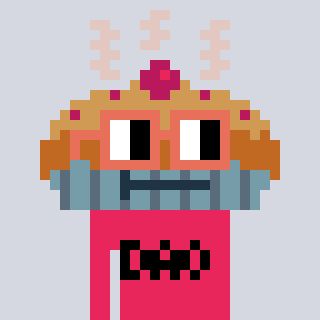
a pixel art character with square orange glasses, a pie-shaped head and a redpinkish-colored body on a cool background